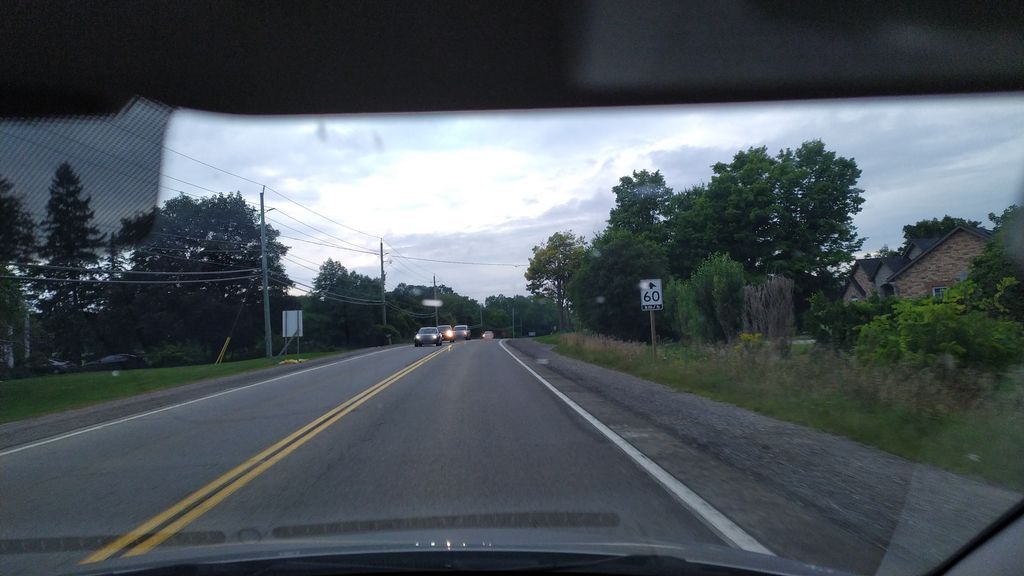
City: kitchener-waterloo